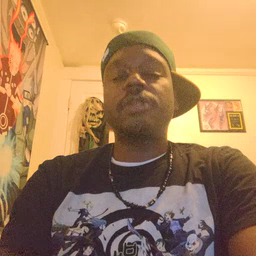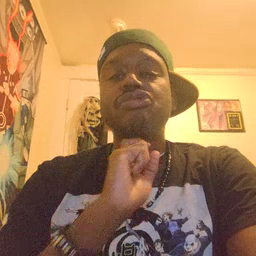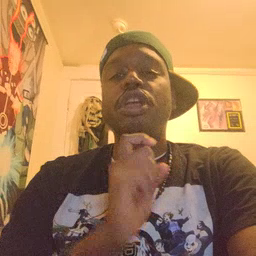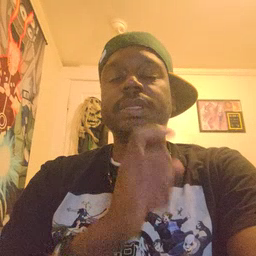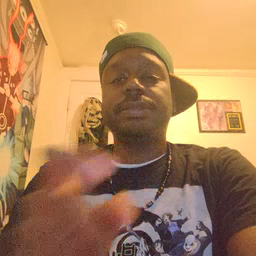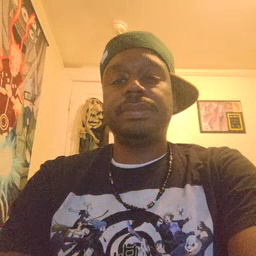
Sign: garbage